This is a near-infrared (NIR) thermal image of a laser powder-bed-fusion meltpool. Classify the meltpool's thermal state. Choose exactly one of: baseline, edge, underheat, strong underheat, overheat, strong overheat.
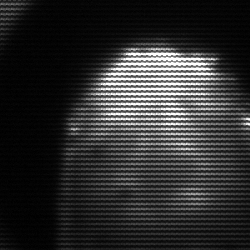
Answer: strong underheat